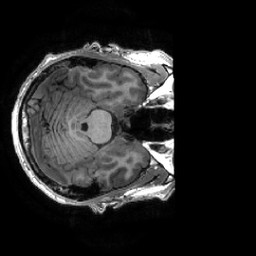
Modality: T1w
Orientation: axial
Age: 26
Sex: male
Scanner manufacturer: ge
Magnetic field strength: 3 T
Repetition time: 0.0073 s
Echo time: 0.003 s